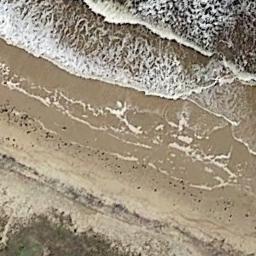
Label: beach